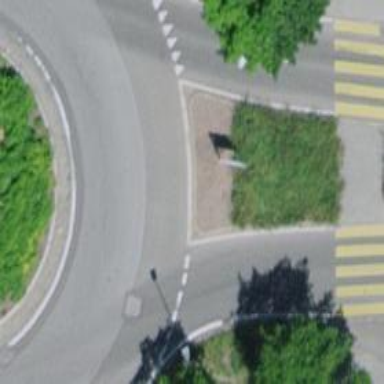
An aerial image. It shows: Secondary road with asphalt surface leading to roundabout.